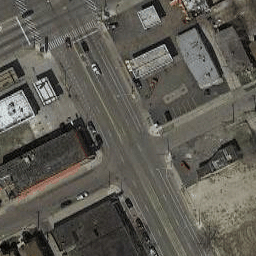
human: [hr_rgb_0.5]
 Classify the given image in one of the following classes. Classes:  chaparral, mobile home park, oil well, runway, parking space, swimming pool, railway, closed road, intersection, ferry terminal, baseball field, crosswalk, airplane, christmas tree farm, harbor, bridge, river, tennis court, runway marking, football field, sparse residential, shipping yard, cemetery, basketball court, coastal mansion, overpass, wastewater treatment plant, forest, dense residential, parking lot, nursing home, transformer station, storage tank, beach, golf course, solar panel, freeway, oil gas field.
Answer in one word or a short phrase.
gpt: intersection